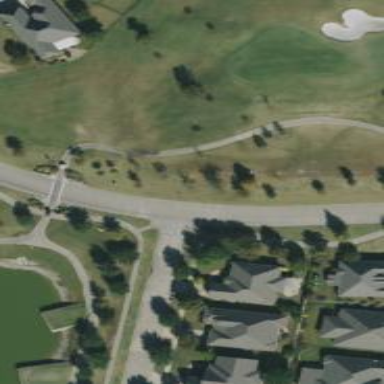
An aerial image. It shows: Path for golf carts.